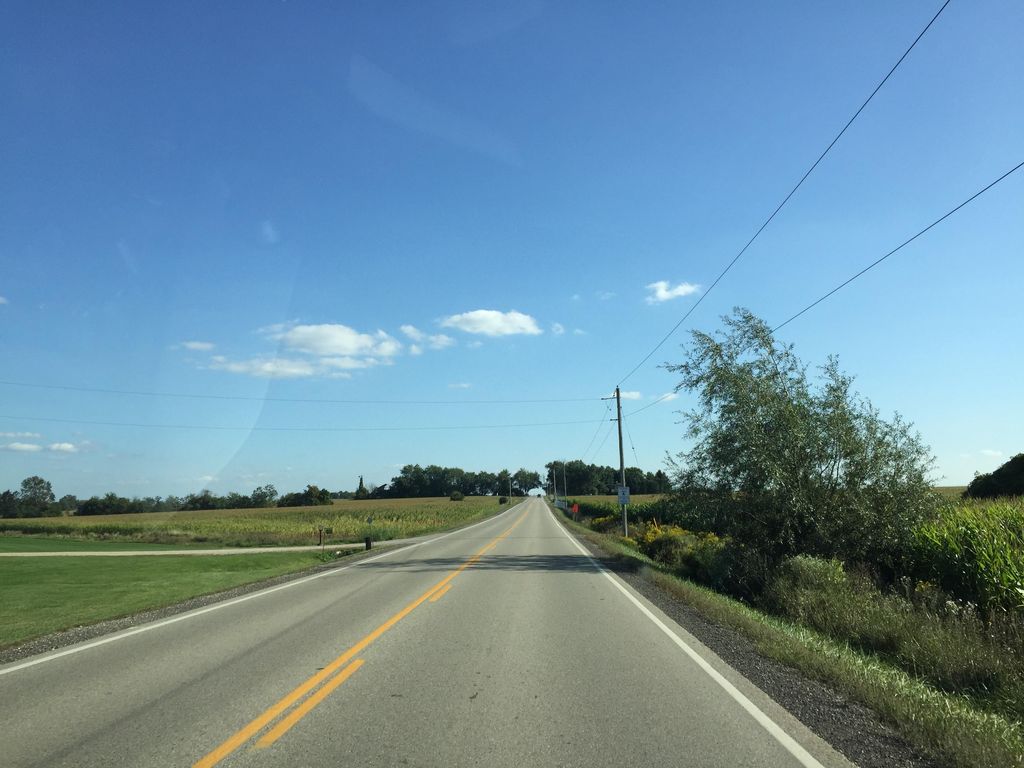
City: kitchener-waterloo